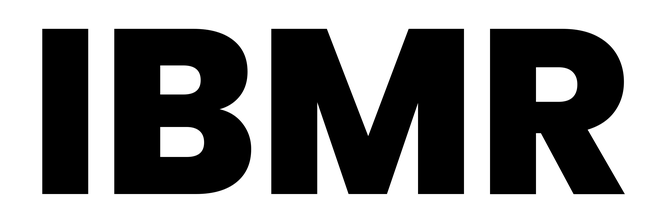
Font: Poppins-ExtraBold